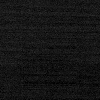
Atmospheric dust classification: dusty